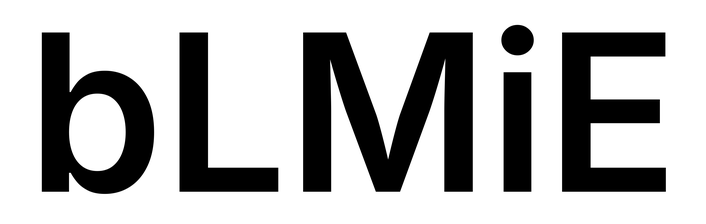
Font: Inter_SemiBold